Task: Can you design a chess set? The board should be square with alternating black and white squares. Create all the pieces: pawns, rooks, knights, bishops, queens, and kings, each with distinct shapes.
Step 1250:
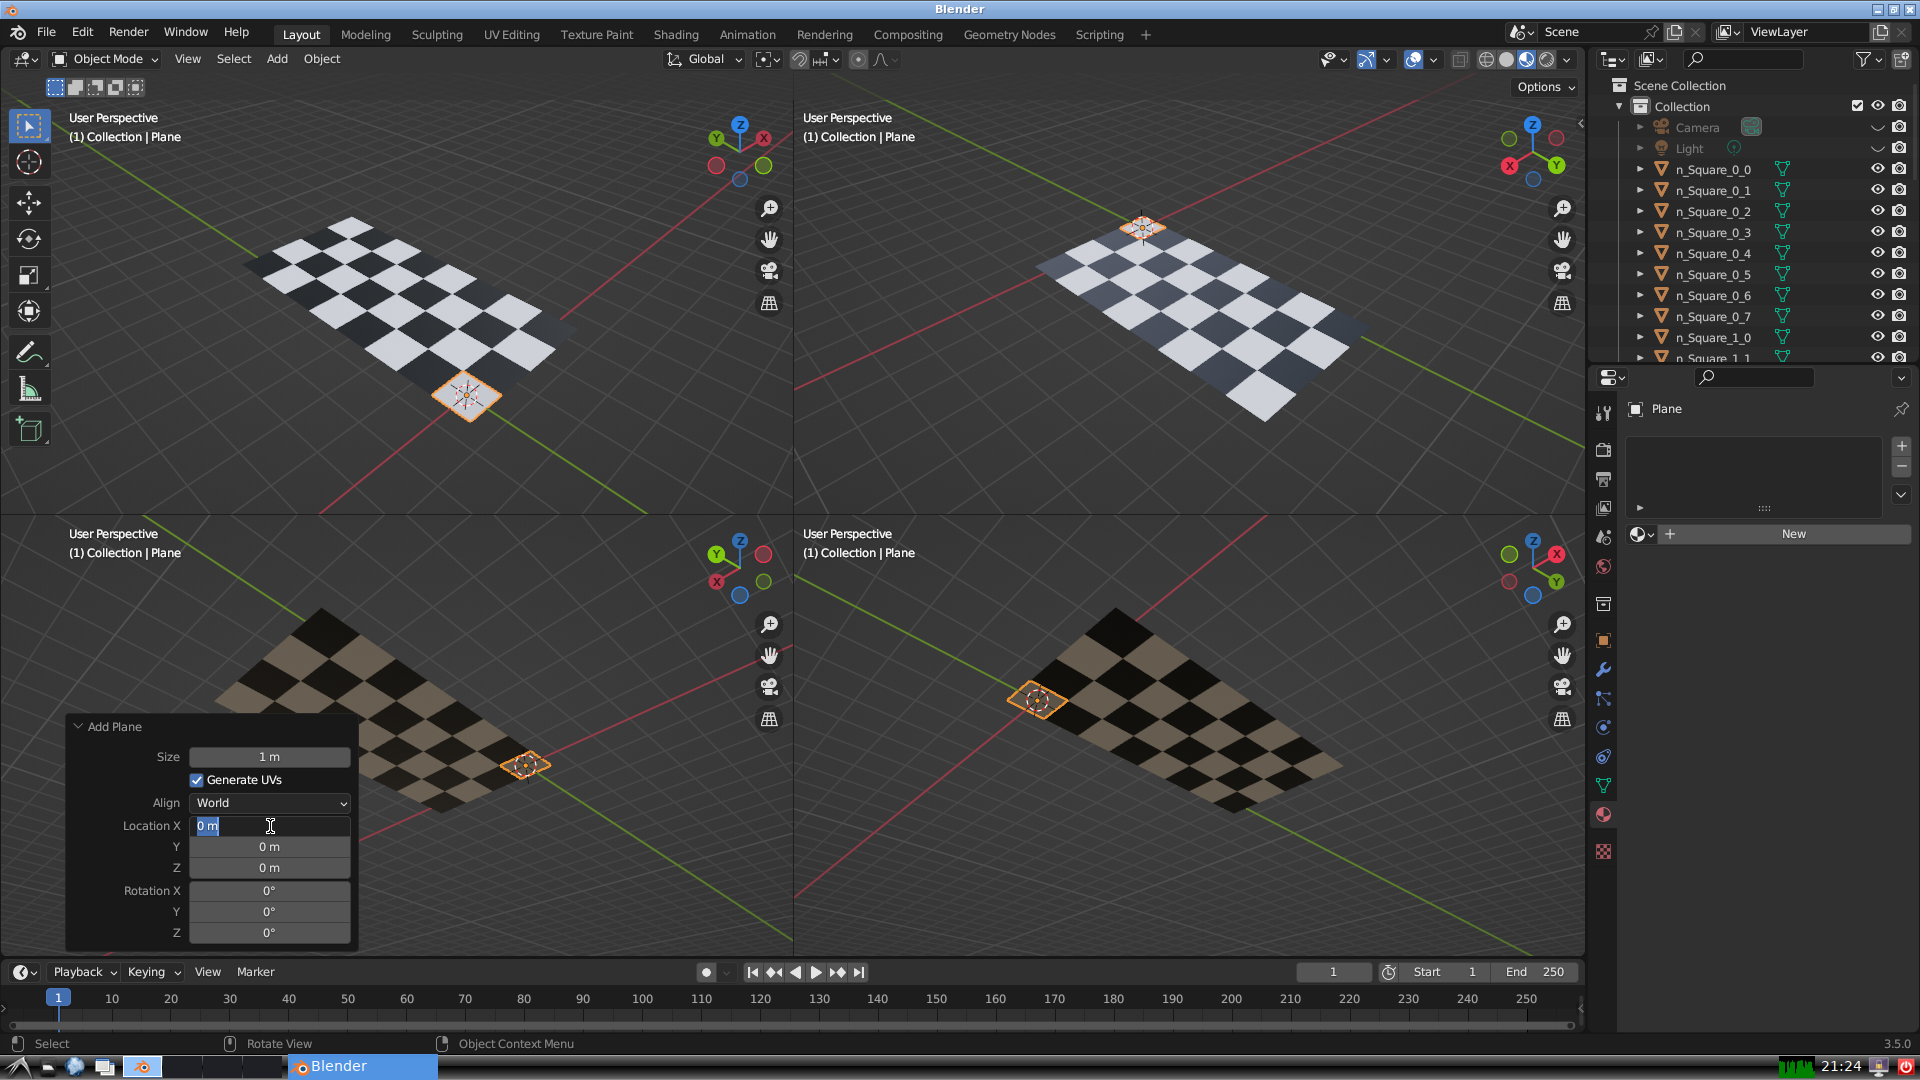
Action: input_text: 4.0